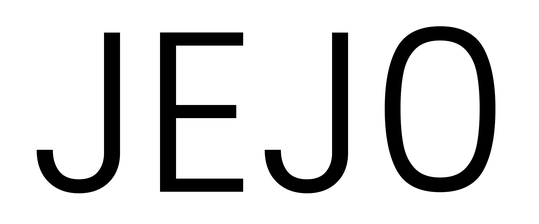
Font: Poppins-Light